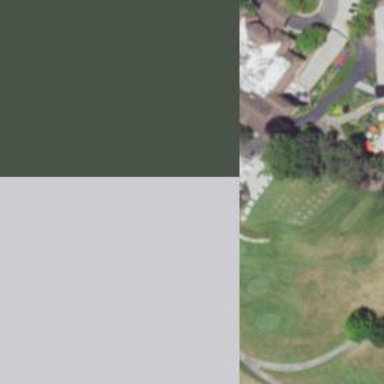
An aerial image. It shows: Path designated for golf carts.